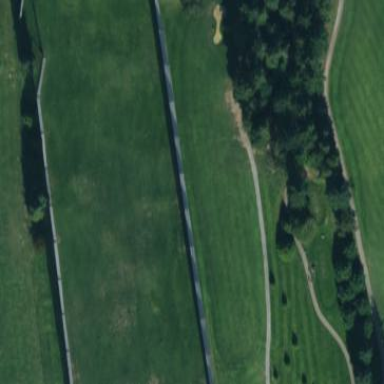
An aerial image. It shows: Driving range for golf practice on grass land.